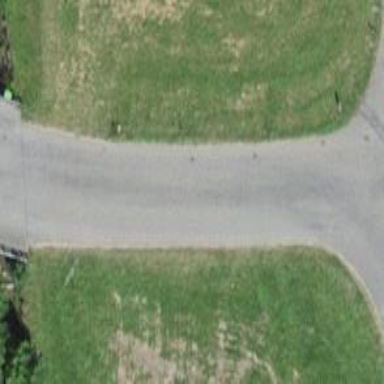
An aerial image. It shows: Unclassified road with asphalt surface. There are no sidewalks along the road.